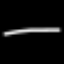
Label: line